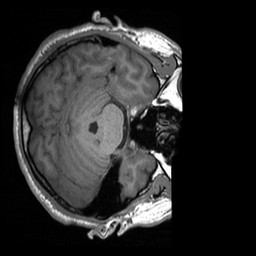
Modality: T1w
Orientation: axial
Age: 31
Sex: male
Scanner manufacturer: siemens
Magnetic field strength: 3 T
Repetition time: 1.9 s
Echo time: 0.00226 s